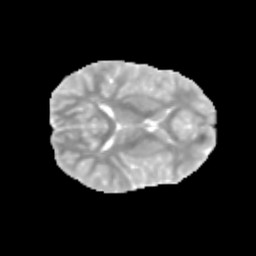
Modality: MD
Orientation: axial
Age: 11
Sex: male
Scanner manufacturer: siemens
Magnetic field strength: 3 T
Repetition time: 3.8 s
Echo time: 0.07 s